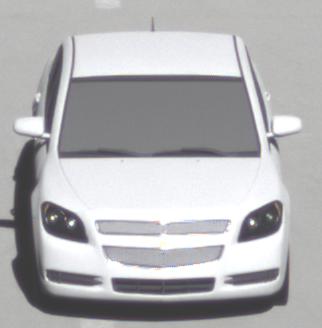
Make: Chevrolet
Model: Malibu 2.4
Detailed model: Malibu
Model produced from: 2012/07
Model produced until: 2014/08
Doors: 4
Color: white
Road condition: dry road
Daytime: morning or afternoon
Contrast: high contrast